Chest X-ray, PA view. Patient: 51 years old, sex M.
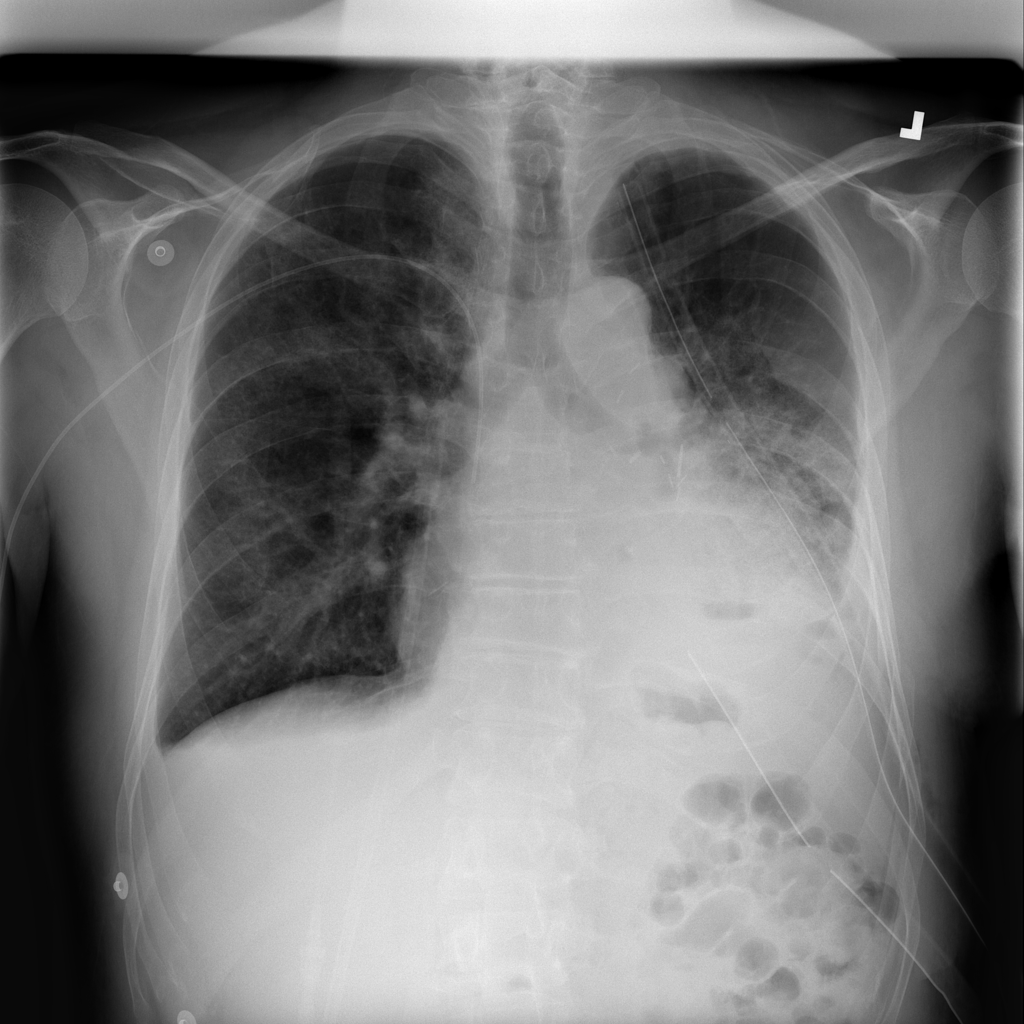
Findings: Atelectasis, Consolidation, Effusion